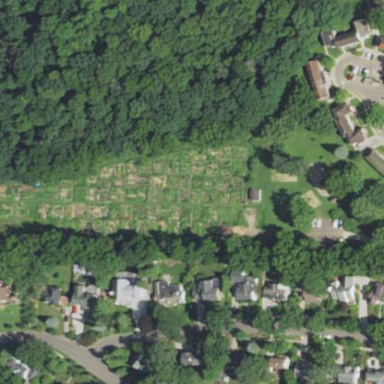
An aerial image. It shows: Allotments area.